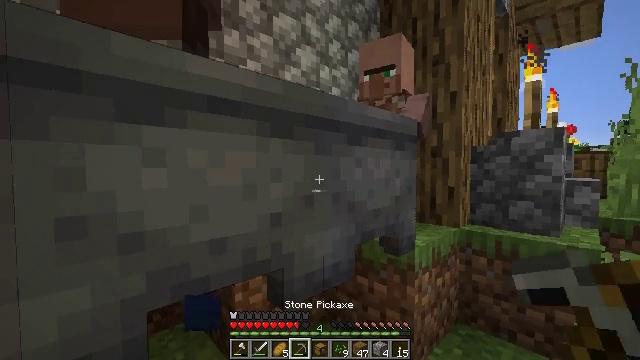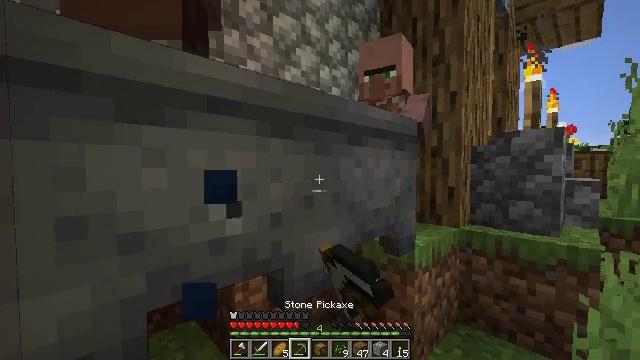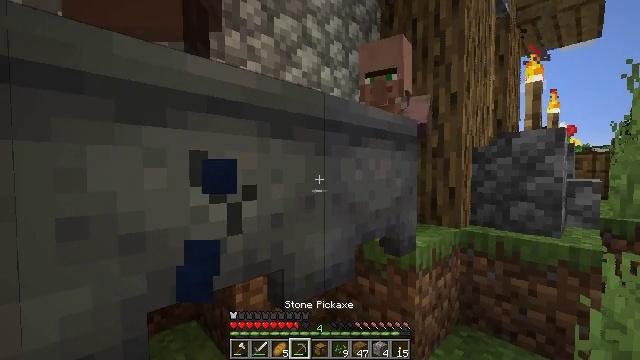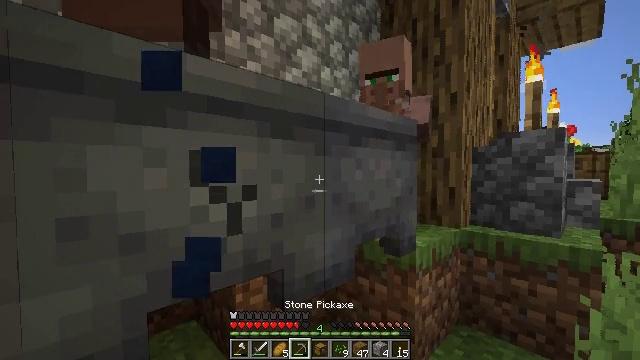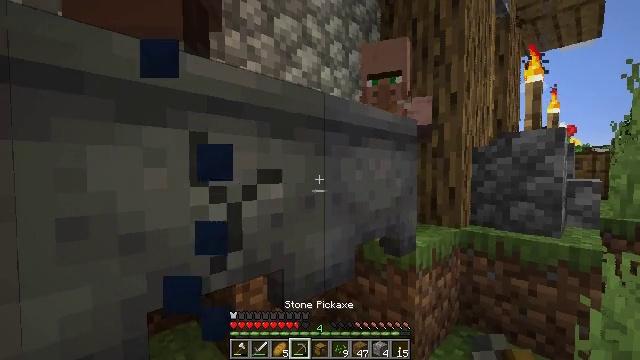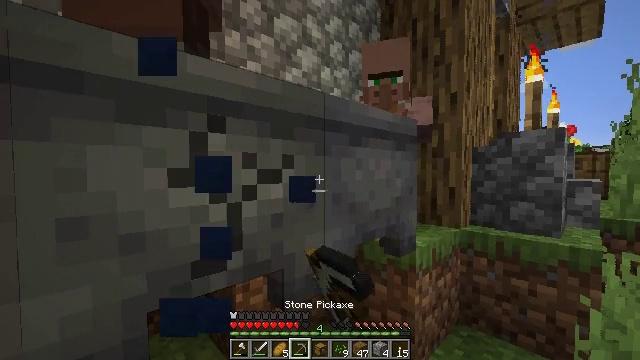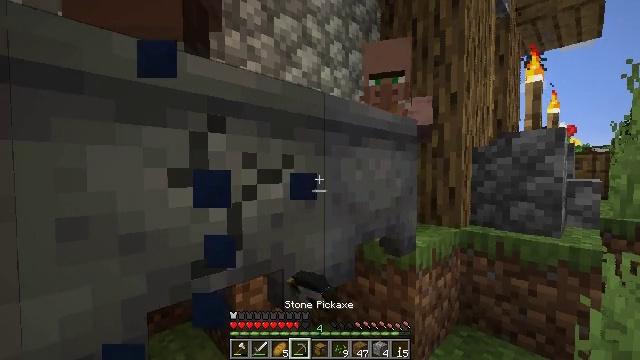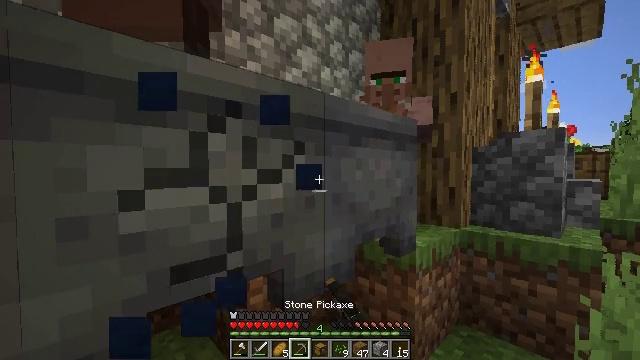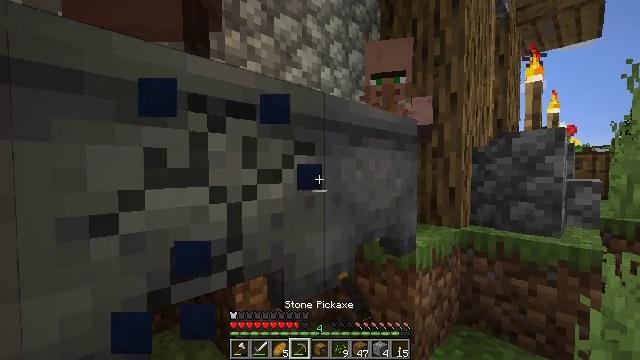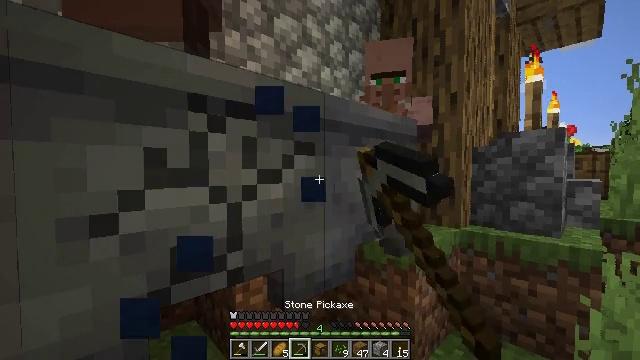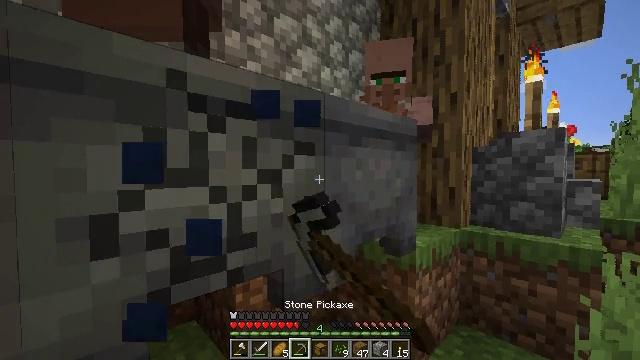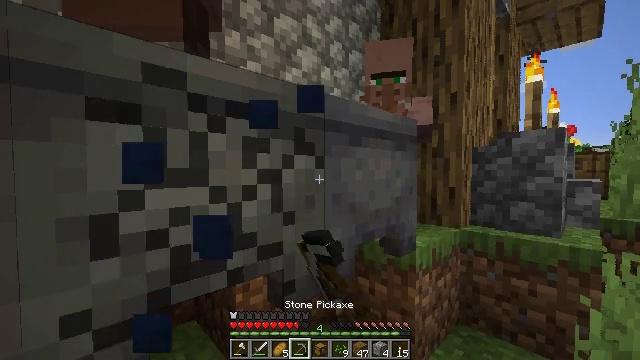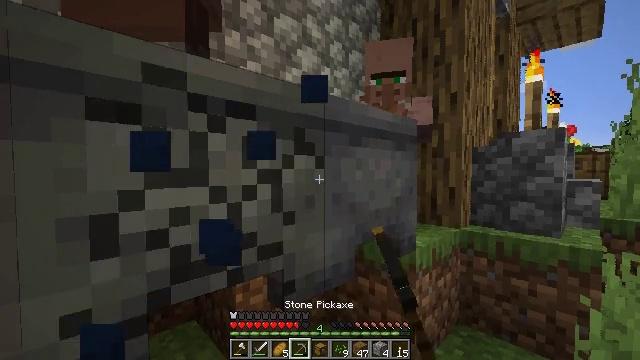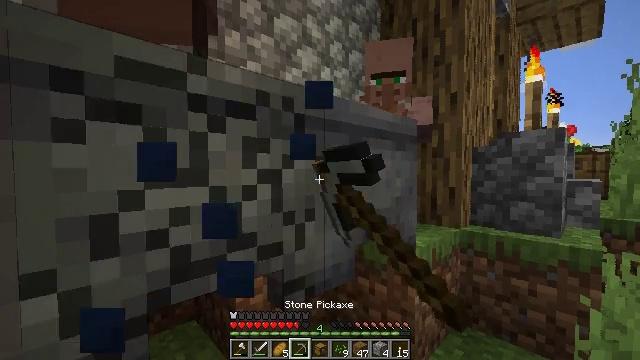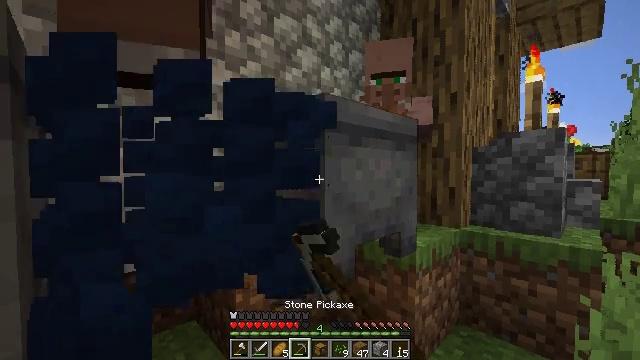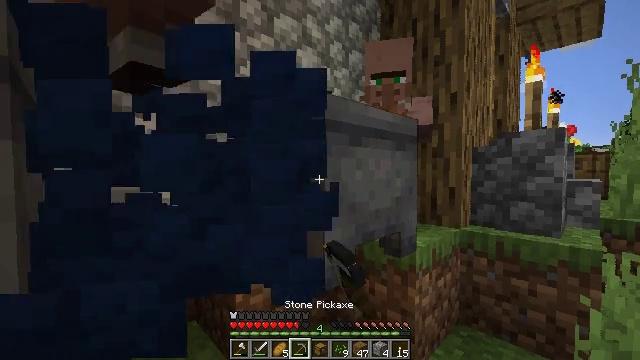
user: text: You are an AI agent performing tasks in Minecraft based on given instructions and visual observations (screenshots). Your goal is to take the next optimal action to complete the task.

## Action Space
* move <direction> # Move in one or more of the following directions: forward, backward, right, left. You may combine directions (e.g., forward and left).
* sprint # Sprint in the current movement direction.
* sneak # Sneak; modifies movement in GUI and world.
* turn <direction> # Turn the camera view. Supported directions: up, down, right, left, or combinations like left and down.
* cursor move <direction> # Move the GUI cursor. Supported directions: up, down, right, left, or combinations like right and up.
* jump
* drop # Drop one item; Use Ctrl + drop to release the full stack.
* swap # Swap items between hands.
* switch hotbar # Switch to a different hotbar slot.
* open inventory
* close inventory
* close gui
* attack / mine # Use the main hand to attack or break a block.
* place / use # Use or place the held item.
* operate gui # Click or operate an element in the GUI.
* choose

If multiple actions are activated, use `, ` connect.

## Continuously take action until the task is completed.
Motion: motion action
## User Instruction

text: Mine the cauldron block.
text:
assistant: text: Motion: attack / mine
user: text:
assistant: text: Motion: attack / mine
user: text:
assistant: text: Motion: attack / mine
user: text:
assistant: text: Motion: attack / mine
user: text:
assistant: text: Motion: attack / mine
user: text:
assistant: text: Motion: attack / mine
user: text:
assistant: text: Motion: attack / mine
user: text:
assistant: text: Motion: attack / mine
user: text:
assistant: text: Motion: attack / mine
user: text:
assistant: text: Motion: attack / mine
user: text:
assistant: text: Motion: attack / mine
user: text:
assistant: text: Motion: attack / mine
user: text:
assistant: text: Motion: attack / mine
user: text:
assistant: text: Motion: attack / mine
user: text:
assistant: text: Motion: attack / mine
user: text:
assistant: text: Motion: attack / mine
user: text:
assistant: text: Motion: attack / mine
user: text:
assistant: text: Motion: attack / mine
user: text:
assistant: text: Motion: move back, attack / mine
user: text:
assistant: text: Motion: move back, attack / mine
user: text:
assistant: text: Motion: move back, attack / mine
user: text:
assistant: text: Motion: attack / mine
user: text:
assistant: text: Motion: attack / mine
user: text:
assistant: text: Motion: attack / mine
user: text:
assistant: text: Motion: attack / mine
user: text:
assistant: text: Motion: attack / mine
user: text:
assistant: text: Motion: attack / mine
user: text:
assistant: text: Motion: attack / mine
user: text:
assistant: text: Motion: attack / mine
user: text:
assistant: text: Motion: attack / mine